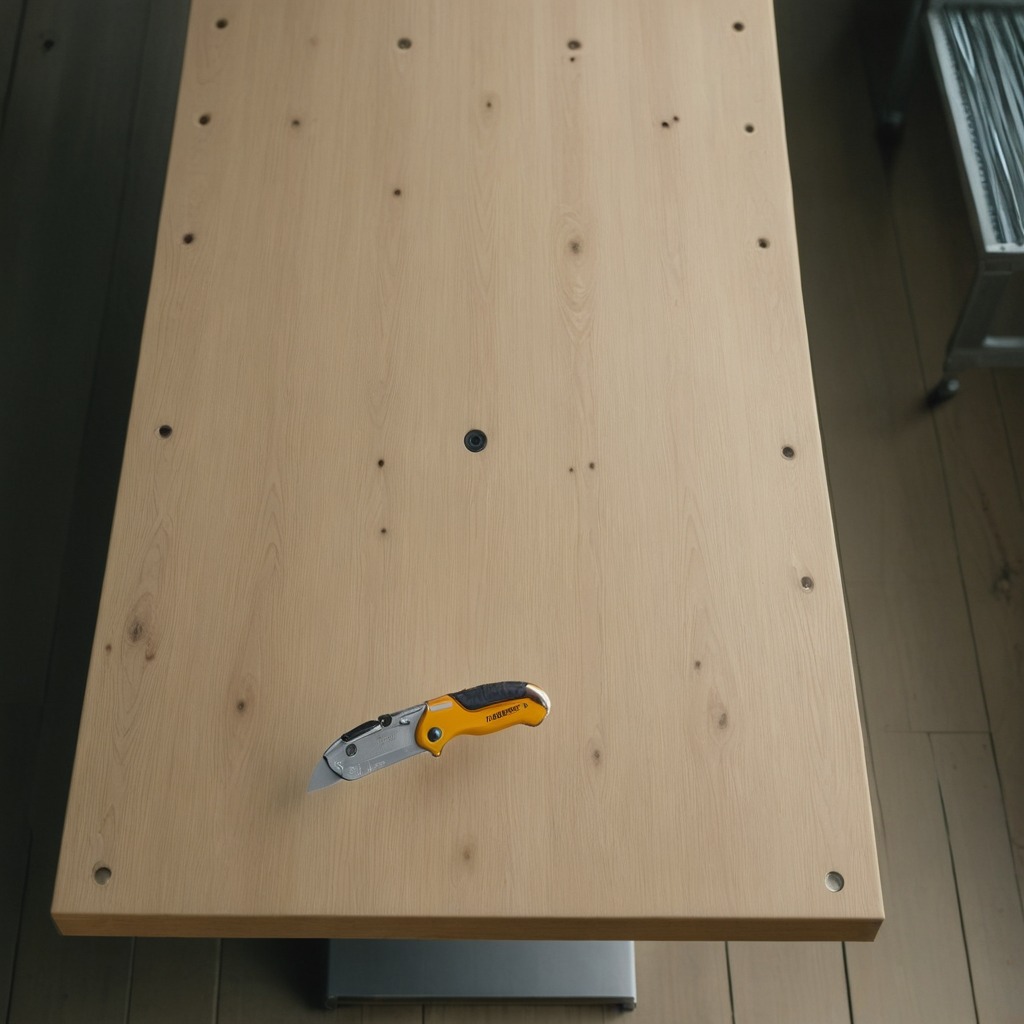
A utility knife lying on a workbench inside a coastal fishing gear workshop.